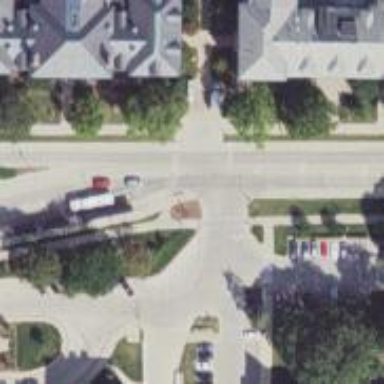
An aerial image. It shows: Marked crossing on footway.